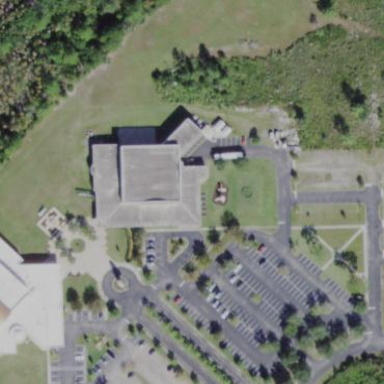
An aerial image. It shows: Beautiful church building.